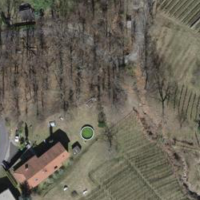
EUNIS habitat code: 41
Species observed at this site:
Aruncus dioicus